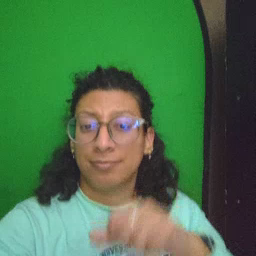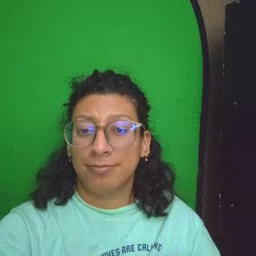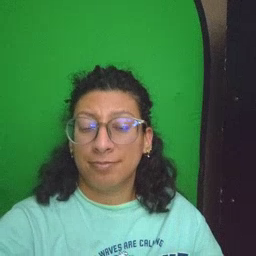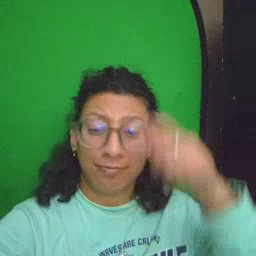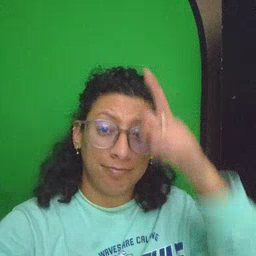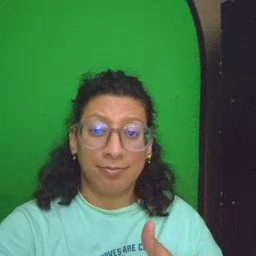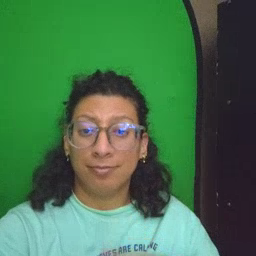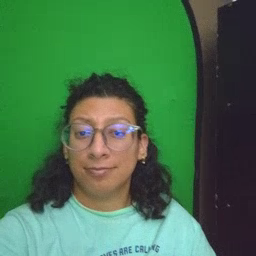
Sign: brother